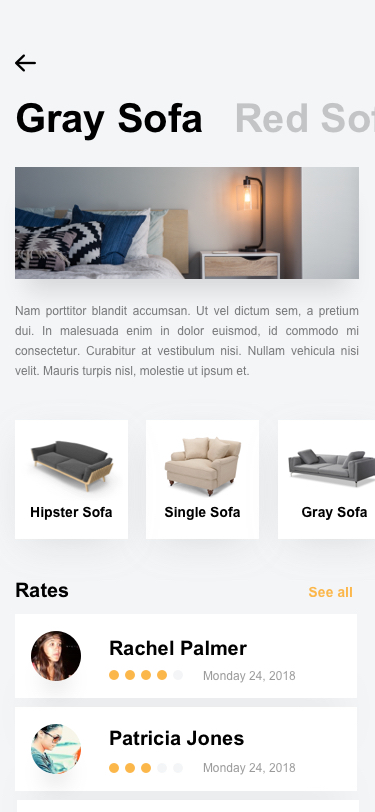
Text in this UI design:
Gray Sofa
Red Sofa
Nam porttitor blandit accumsan. Ut vel dictum sem, a pretium dui. In malesuada enim in dolor euismod, id commodo mi consectetur. Curabitur at vestibulum nisi. Nullam vehicula nisi velit. Mauris turpis nisl, molestie ut ipsum et.
Single Sofa
Gray Sofa
Hipster Sofa
Rates
See all
Rachel Palmer
Monday 24, 2018
Patricia Jones
Monday 24, 2018
Patricia Jones